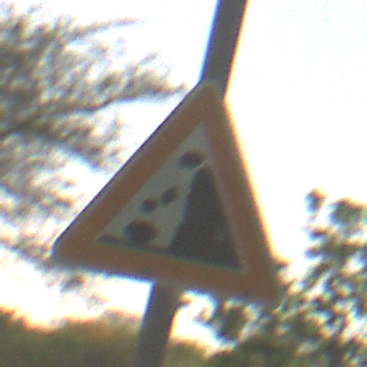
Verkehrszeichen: SteinschlagRechts
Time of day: Night
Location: Outdoor (Nature)
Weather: Clear
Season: NotSpecified
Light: Natural